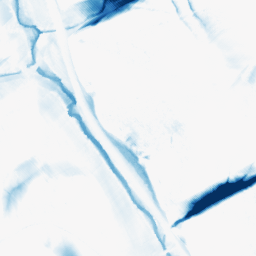
Category: morphological
Decomposition family: morphological_diamond
Decomposition parameters: operation: closing
radius: 20
Upsampling method: lanczos
Upsampling parameters: scale: 8
Upsampling scale: 8